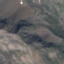
Land use / land cover class: HerbaceousVegetation